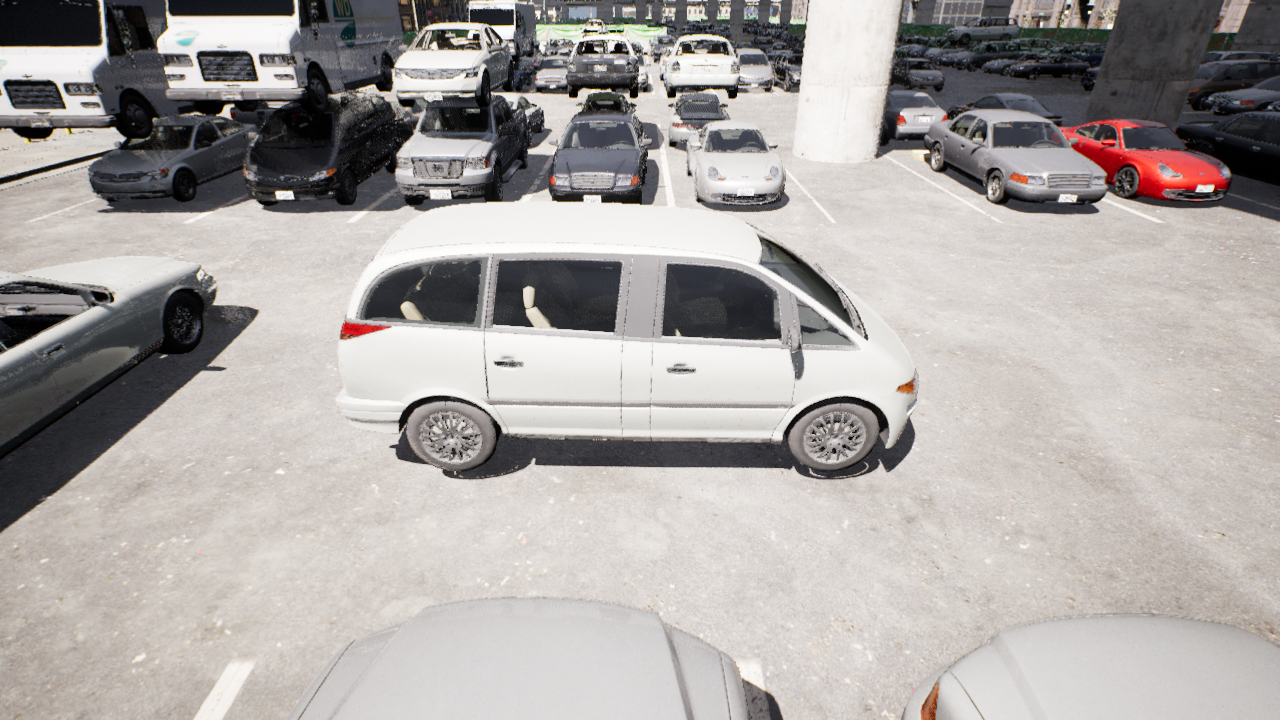
Venue: arterial
Lighting: clear day
Vehicle rig: minivan